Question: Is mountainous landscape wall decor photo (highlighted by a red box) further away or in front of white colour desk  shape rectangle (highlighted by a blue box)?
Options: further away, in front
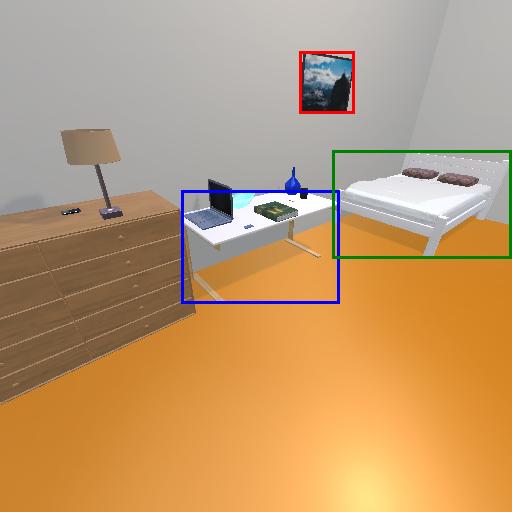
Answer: further away